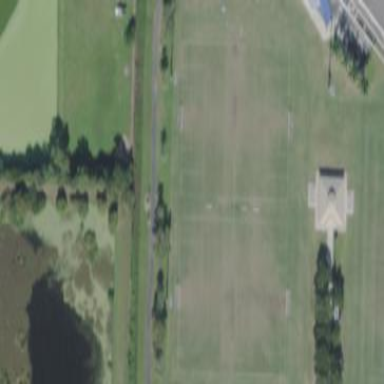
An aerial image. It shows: Soccer pitch for leisure land activities.